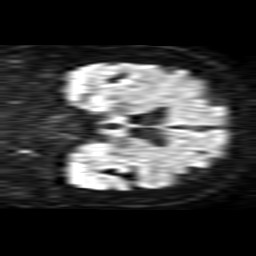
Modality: TRACE
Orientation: coronal
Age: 69
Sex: female
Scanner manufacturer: philips
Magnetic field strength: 1.5 T
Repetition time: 3.648 s
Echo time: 0.09255 s